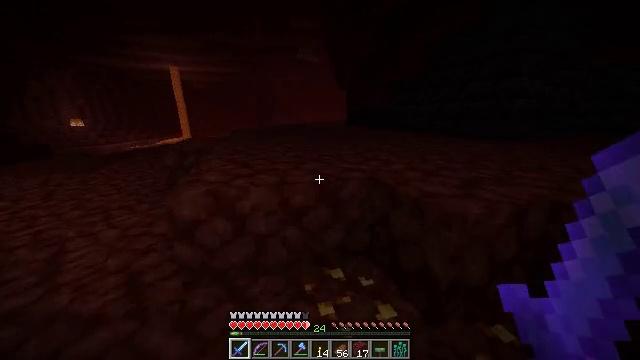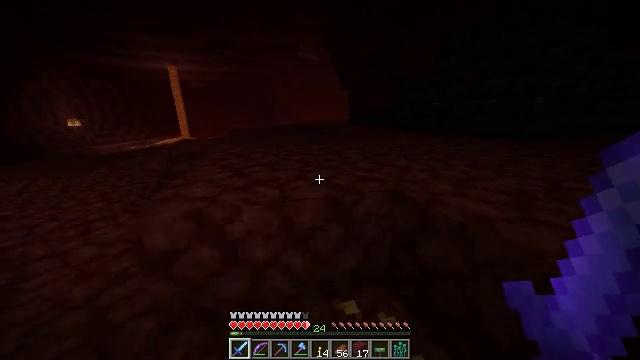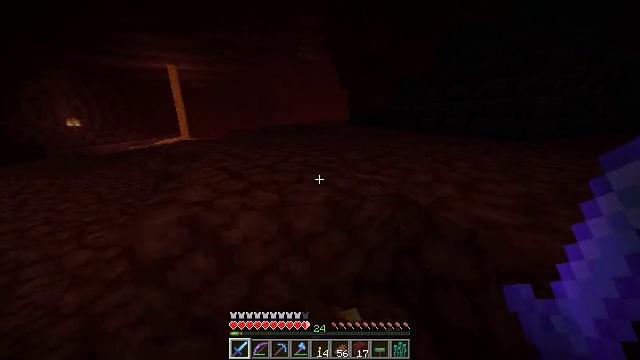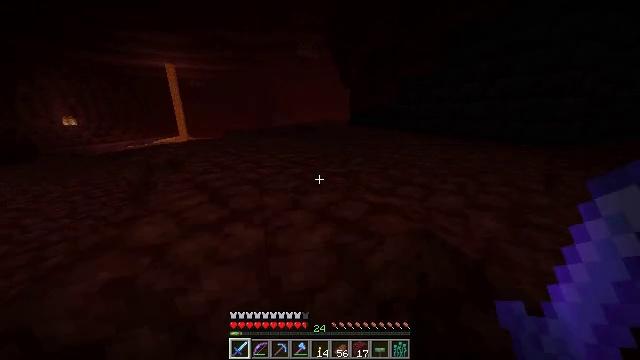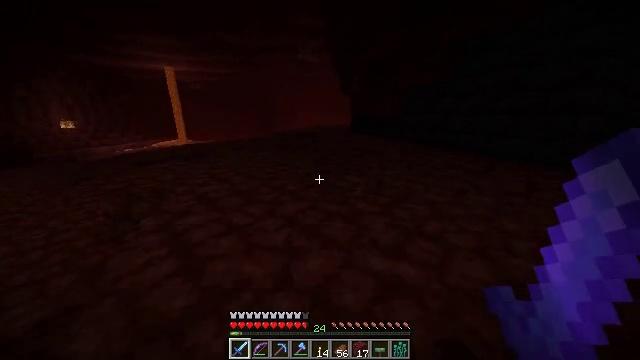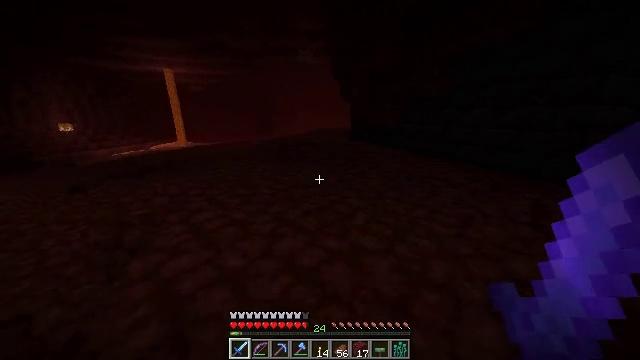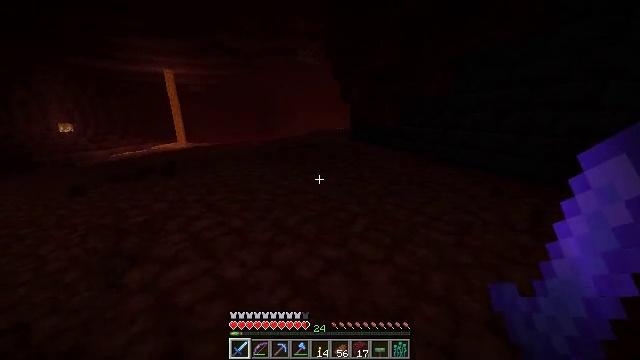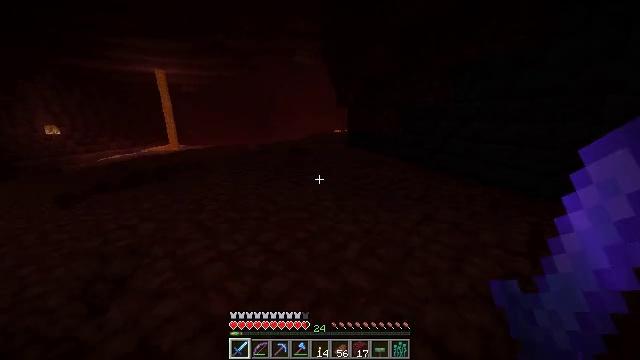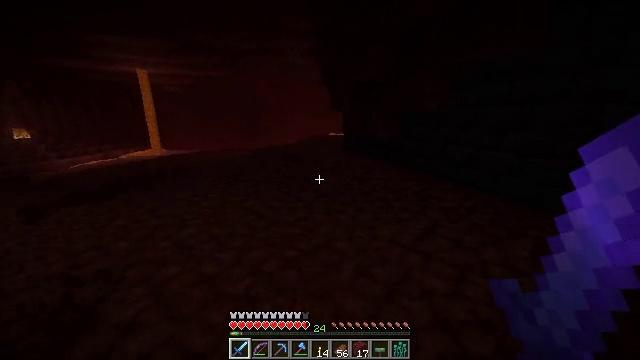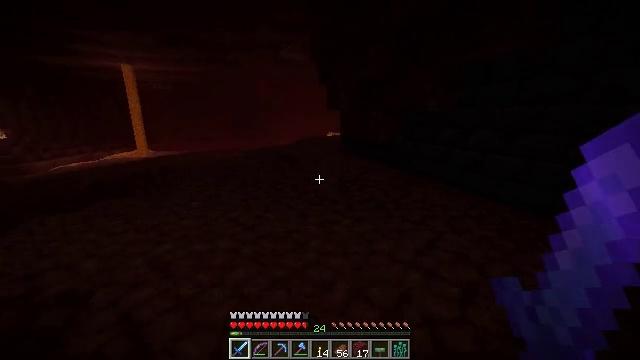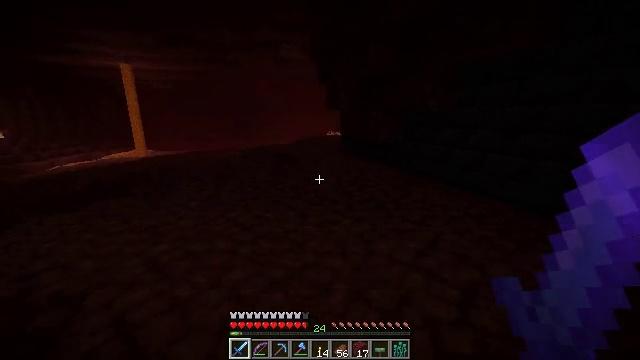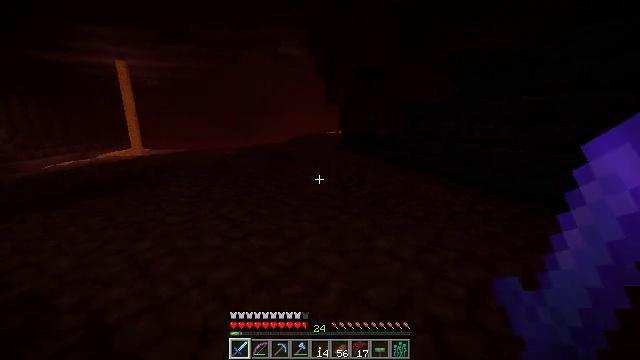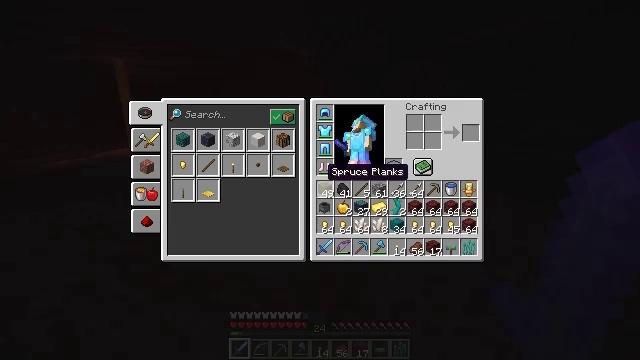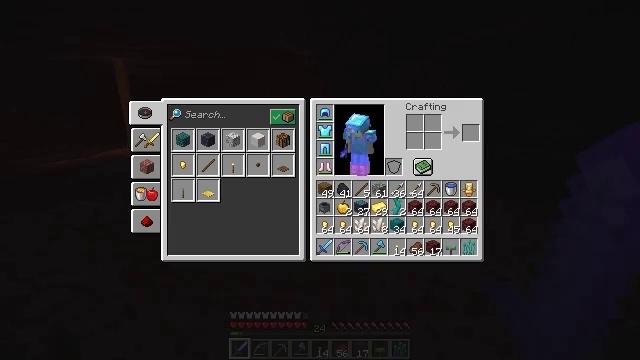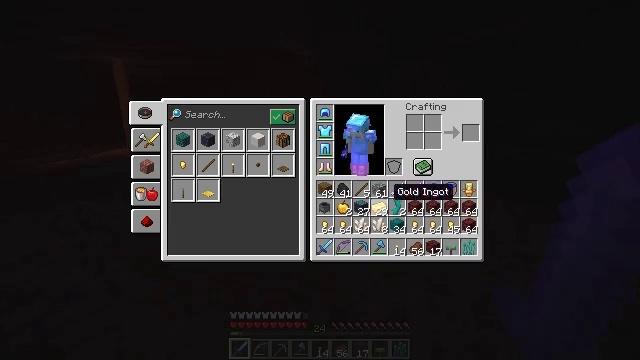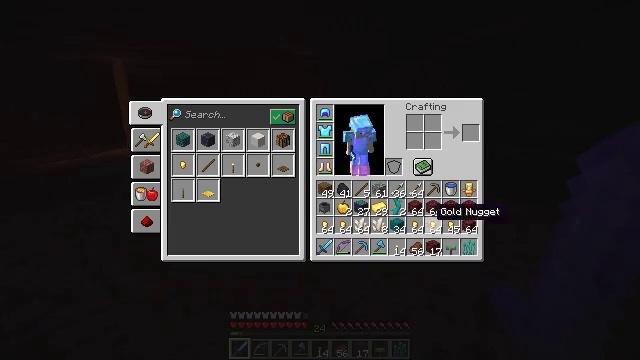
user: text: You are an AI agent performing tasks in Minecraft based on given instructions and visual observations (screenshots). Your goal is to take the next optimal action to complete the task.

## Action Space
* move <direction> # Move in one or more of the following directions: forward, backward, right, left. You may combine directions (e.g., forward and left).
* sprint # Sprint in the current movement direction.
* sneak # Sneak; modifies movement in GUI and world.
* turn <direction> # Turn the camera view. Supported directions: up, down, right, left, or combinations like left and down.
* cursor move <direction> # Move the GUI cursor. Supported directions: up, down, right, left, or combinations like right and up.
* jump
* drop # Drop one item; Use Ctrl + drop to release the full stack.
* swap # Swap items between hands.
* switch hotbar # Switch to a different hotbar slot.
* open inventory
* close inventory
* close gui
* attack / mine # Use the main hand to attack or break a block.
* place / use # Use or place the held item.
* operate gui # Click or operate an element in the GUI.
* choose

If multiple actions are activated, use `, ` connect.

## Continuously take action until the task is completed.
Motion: motion action
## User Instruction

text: Drop warped roots.
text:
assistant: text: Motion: move forward
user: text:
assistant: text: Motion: move forward
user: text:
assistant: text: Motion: move forward
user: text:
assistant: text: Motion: move forward, jump
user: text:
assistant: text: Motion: move forward, jump
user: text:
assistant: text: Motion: move forward, jump
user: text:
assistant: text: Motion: move forward
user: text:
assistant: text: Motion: move forward, turn right and up
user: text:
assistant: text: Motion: move forward
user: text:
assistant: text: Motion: move forward
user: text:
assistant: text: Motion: move forward
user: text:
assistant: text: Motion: move forward, open inventory
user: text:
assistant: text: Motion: cursor move right, open inventory
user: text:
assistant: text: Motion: cursor move right and down
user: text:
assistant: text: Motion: sneak, cursor move right and down
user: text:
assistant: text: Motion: sneak, cursor move right and down
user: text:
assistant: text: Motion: sneak, cursor move right
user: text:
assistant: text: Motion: sneak
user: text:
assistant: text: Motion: sneak
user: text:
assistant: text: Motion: sneak, operate gui
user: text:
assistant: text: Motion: sneak, operate gui
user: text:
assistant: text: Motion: sneak, cursor move left and up
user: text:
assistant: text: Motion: sneak, cursor move left and up
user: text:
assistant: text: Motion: sneak
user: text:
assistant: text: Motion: sneak
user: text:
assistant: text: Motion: sneak
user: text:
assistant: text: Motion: sneak, cursor move right
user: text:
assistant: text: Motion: sneak
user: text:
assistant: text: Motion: sneak, operate gui
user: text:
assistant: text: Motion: sneak, operate gui